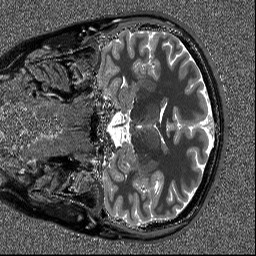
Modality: T1map
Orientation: coronal
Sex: male